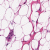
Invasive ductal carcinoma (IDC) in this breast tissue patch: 0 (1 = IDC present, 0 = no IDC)